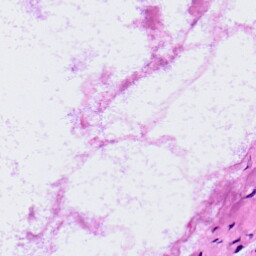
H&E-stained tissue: LymphNode